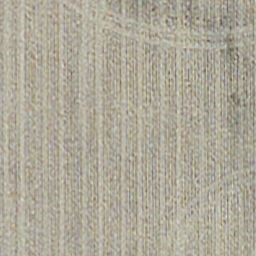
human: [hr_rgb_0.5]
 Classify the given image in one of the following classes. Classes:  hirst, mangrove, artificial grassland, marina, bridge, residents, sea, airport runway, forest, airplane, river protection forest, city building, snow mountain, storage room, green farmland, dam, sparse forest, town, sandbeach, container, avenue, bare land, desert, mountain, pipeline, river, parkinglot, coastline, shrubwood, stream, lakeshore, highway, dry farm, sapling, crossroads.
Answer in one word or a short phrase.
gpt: dry farm